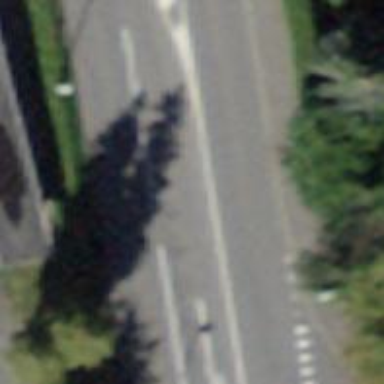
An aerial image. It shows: Service road with concrete surface.